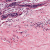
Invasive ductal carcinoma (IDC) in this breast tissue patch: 0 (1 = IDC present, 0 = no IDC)